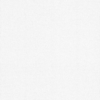
Label: dusty